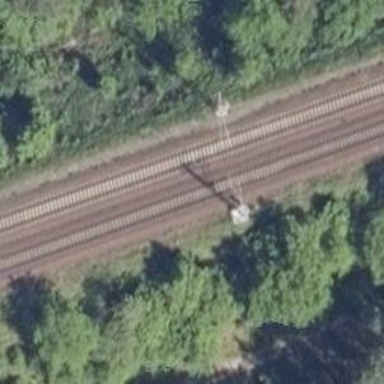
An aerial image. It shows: Railway track with contact lines for electrification.